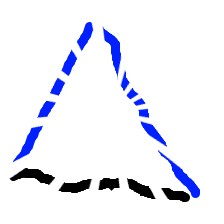
Shape: triangle